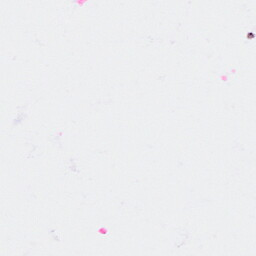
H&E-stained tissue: Breast